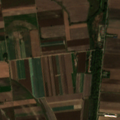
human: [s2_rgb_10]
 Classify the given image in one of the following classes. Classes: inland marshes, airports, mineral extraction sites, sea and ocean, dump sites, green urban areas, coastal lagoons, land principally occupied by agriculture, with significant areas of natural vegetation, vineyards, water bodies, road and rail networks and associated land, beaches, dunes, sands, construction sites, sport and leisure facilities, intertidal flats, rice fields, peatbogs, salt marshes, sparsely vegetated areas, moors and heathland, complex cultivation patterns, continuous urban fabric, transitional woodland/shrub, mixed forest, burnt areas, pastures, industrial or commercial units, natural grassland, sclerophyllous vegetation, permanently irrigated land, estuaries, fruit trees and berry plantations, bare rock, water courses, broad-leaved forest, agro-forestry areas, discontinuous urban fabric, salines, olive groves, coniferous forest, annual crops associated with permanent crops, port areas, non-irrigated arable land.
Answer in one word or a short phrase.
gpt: non-irrigated arable land, inland marshes